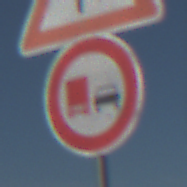
Verkehrszeichen: UeberholverbotKraftfahrzeuge
Zusatzzeichen oben: FlugbetriebRechts
Umgebung: Outdoor, Nature
Tageszeit: MorningAfternoon
Wetter: Clear
Licht: Natural
Jahreszeit: Autumn
Kontrast: HighContrast